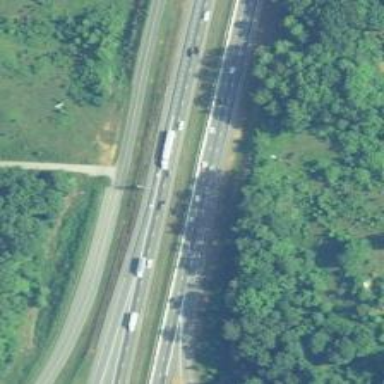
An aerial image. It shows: Motorway junction.